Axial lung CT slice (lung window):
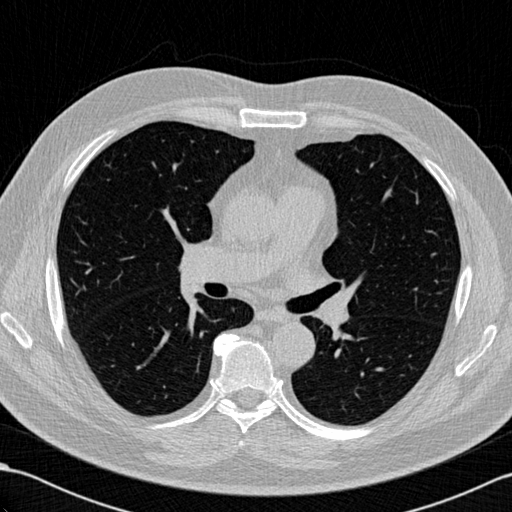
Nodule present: no